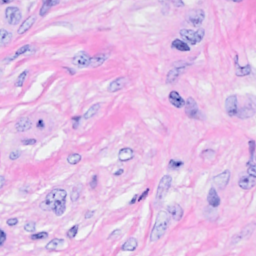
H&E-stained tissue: Breast